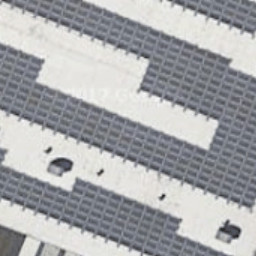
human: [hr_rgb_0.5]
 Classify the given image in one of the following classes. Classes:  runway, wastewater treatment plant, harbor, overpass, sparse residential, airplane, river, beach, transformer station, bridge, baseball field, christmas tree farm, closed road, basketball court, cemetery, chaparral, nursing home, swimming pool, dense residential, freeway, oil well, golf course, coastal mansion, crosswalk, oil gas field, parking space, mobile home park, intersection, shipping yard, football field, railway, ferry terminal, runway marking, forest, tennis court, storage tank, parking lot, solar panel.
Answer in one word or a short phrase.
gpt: solar panel